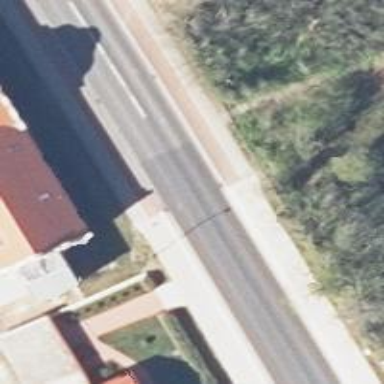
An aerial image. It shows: Primary highway with asphalt surface and dedicated cycle track.